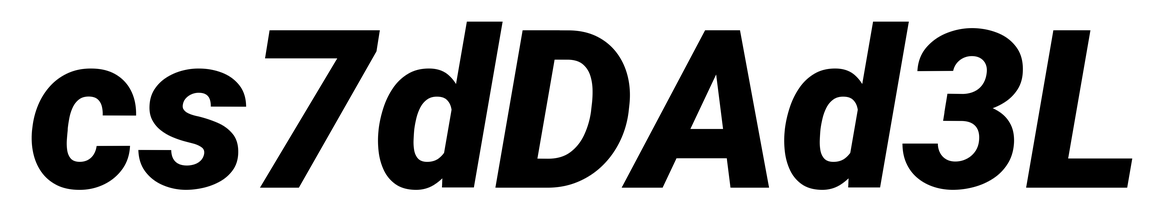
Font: Roboto-Italic_Black_Italic